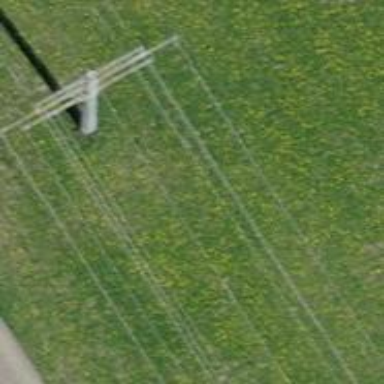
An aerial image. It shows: Concrete power pole.